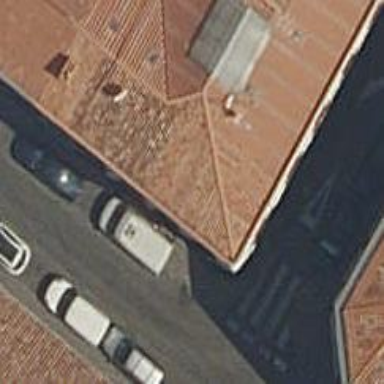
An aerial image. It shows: Pub.